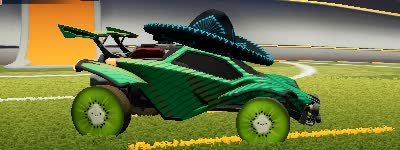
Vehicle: octane